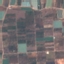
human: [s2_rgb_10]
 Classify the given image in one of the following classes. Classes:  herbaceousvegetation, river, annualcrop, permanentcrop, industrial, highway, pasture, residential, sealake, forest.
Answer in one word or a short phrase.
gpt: PermanentCrop